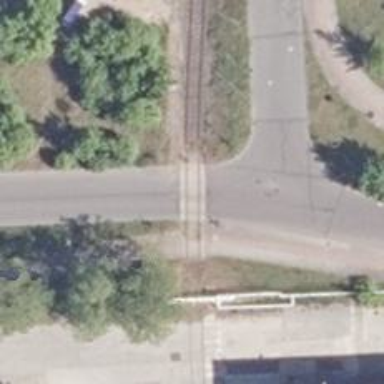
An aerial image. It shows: Level crossing along the railway.